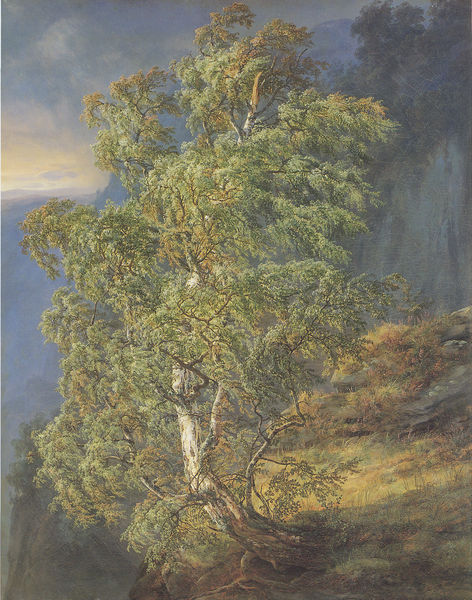
Titel: Birke im Sturm
Künstler: Johan Christian Clausen Dahl
Standort: Bergen
Institution: Bergen Billedgalleri
Schlagwörter: baum, berg, blau, blätter, dunkel, felsen, gemälde, gewitter, himmel, meer, schatten, wasser, weiß, wolken, gelb, grün, landschaft, äste, abend, ausschnitt, grau, hell, licht, nacht, gras, wiese, wolke, alt, stein, steine, bild, öl, ast, birke, kalt, natur, stamm, wind, zweige, sonne, gebeugt, schräg, wasserfall, landschft, küste, abhang, berge, fels, gebirge, hang, klippen, steilhang, farbe, schlucht, steil, winter, böschung, romantik, sturm, unwetter, wetter, dunkelblau, detail, stimmung, abendstimmung, klippe, regen, sonnenstrahl, links, wurzel, windig, lichtung, abgrund, himme, rinde, himel, wipfel, schief, krumm, kliff, sturm und drang, strum, bestrahlung, e, sliks